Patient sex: F
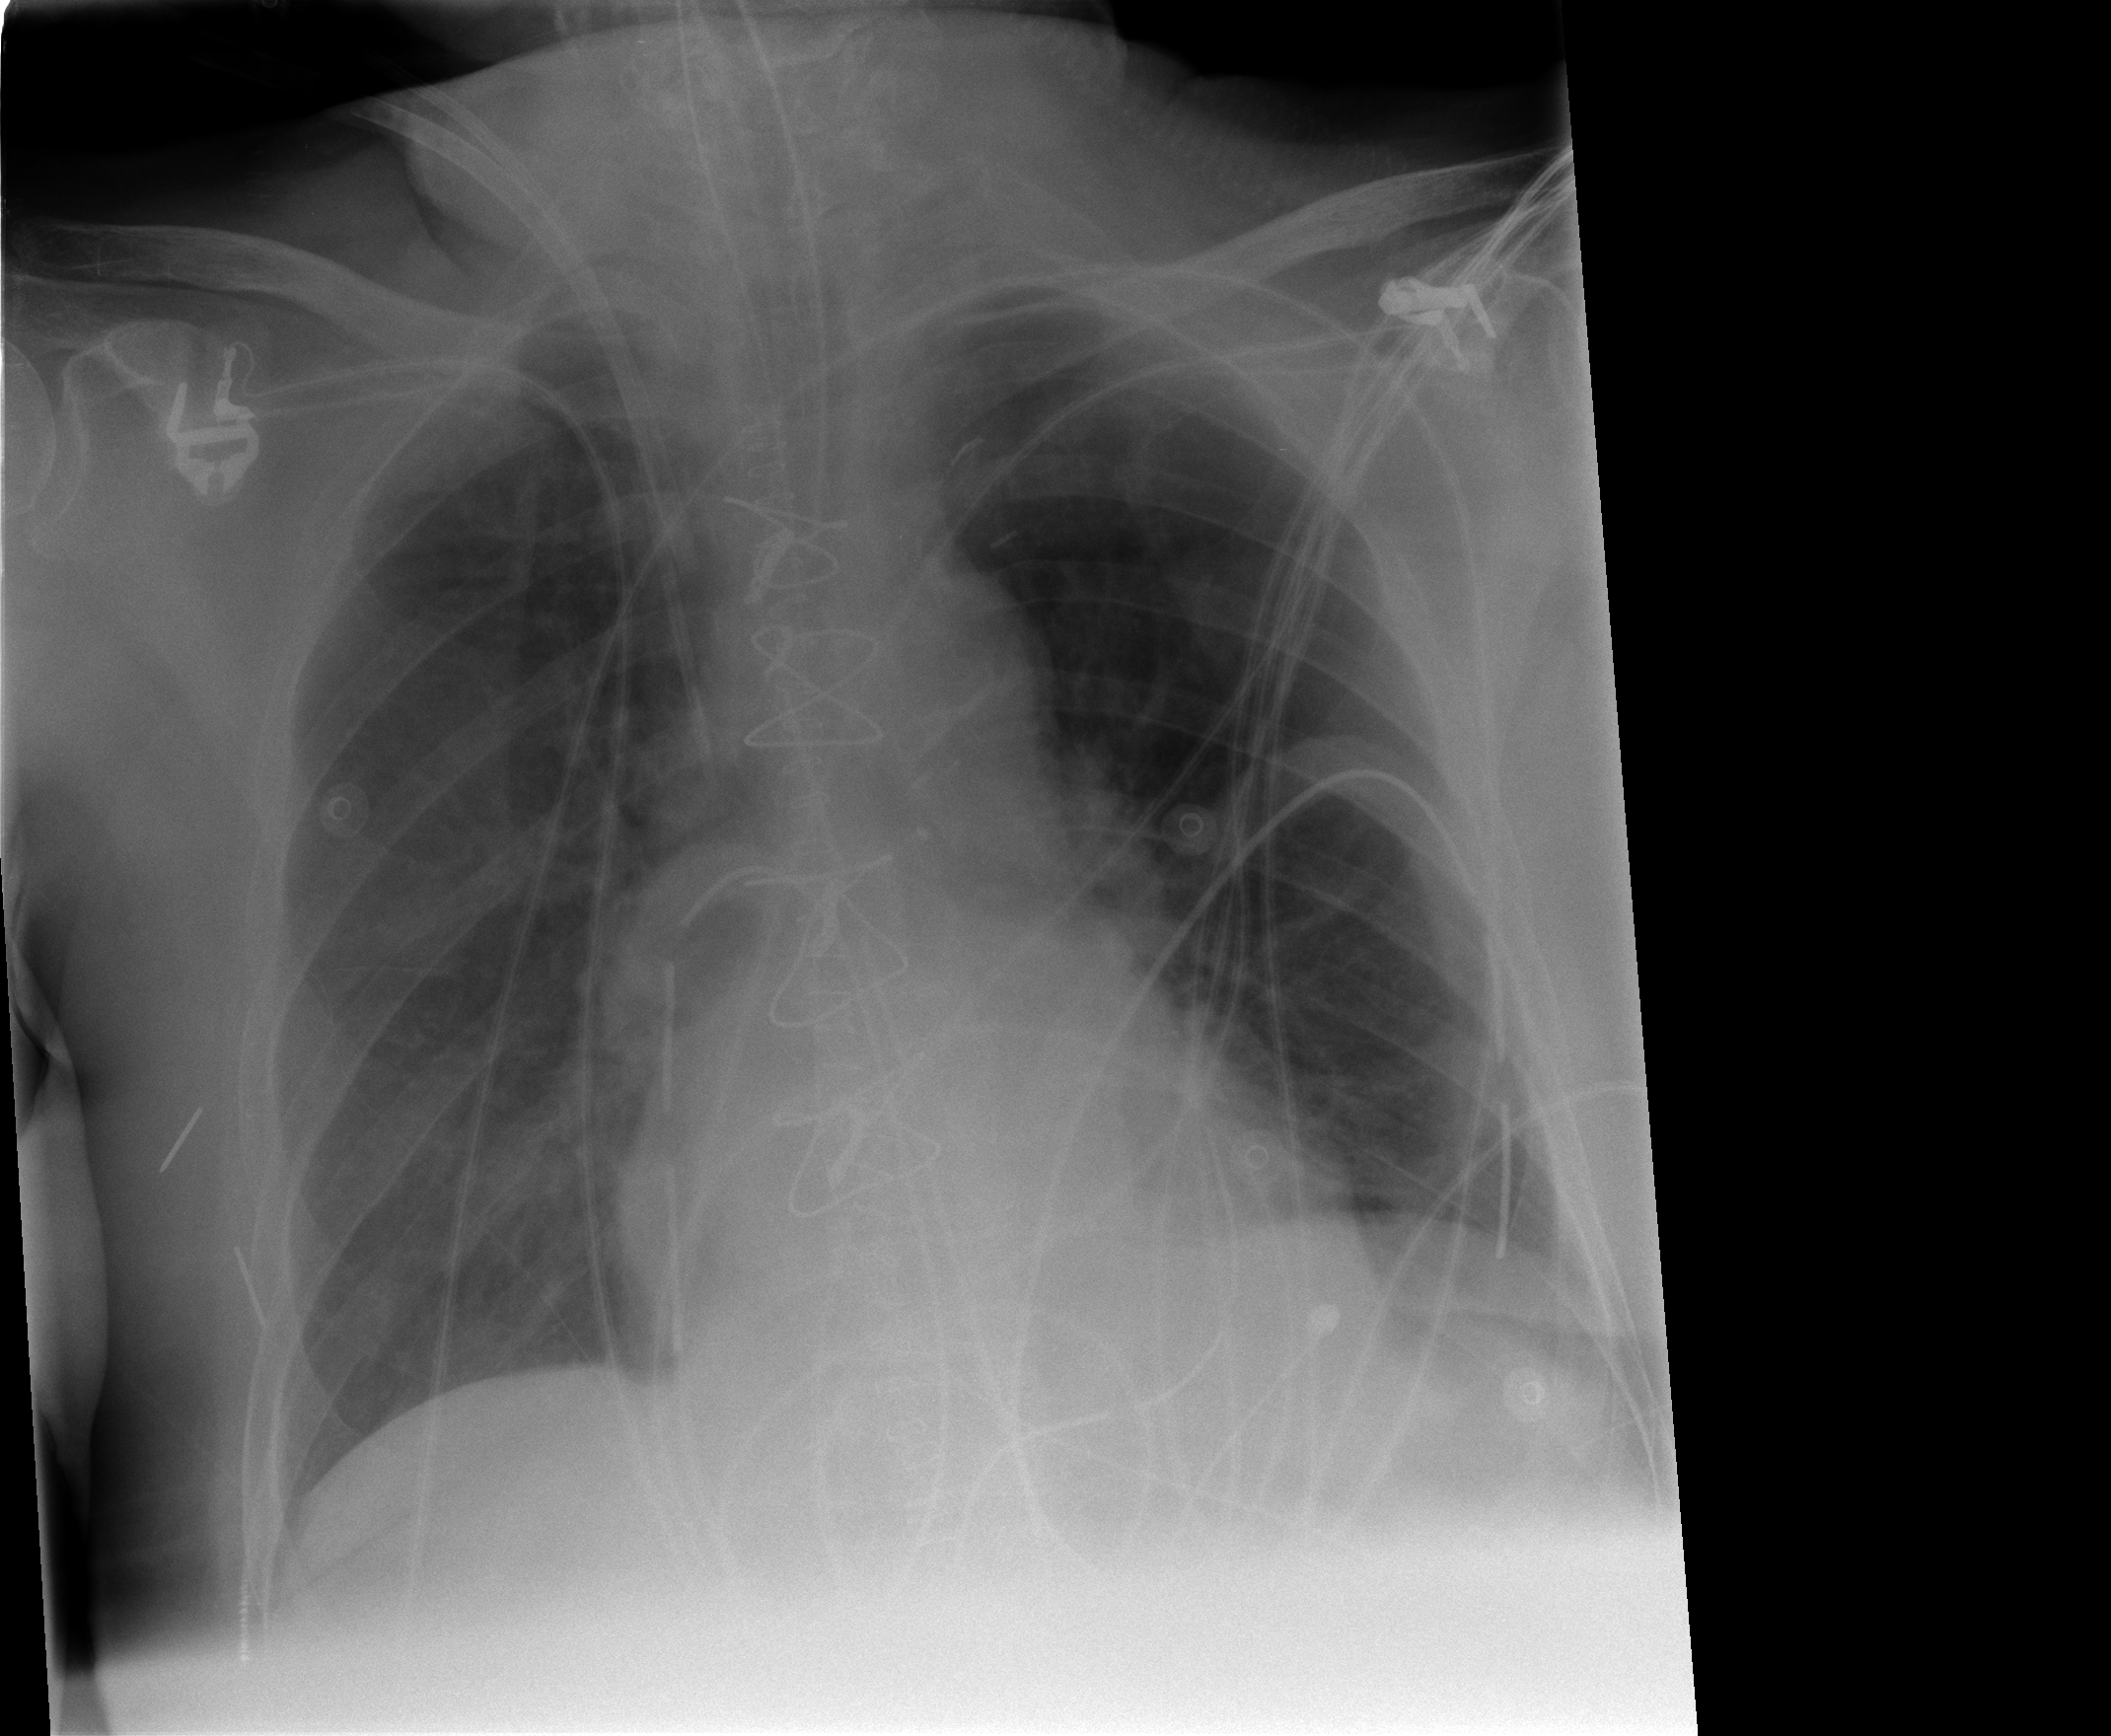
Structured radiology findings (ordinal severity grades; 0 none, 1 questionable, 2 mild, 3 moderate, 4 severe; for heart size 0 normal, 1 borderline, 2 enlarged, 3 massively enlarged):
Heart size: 0
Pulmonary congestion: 1
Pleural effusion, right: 0
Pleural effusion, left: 0
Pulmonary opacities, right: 0
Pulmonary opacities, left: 0
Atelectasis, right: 0
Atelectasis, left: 0